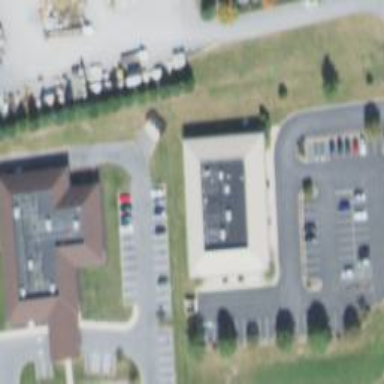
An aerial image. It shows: Healthcare clinic is depicted in the image.